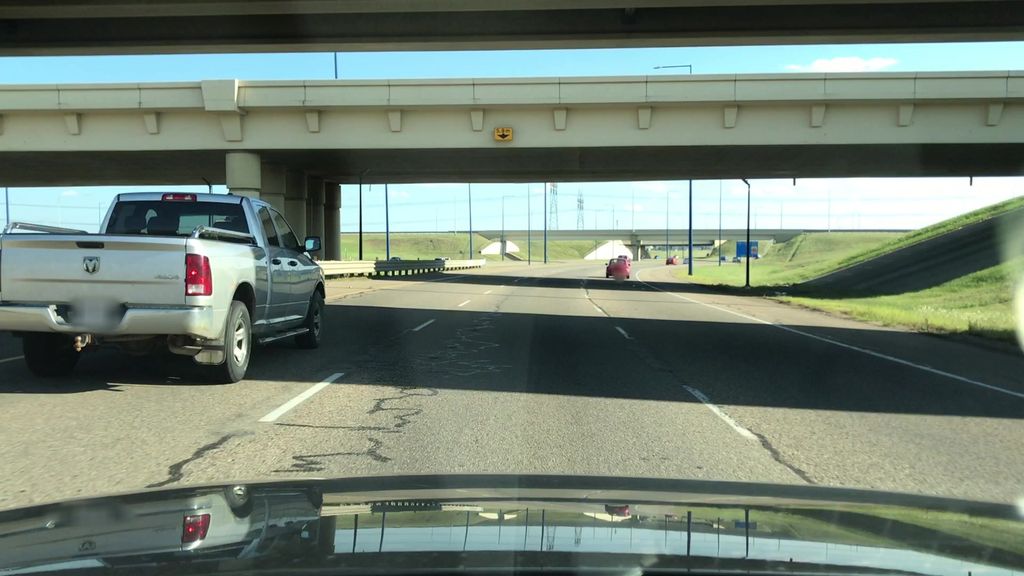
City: edmonton